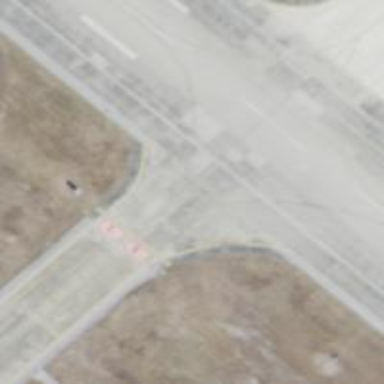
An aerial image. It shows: Asphalt taxiway in the airport.